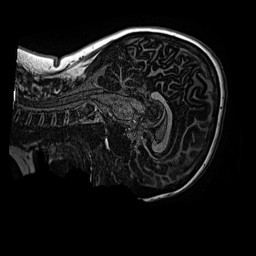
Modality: MP2RAGE
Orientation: sagittal
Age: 13
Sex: male
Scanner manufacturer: siemens
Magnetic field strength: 3 T
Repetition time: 4 s
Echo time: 0.00299 s